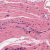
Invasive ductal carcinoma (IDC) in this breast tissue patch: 0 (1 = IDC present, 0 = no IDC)